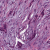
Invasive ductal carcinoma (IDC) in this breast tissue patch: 1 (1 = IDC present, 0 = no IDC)